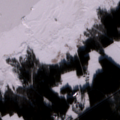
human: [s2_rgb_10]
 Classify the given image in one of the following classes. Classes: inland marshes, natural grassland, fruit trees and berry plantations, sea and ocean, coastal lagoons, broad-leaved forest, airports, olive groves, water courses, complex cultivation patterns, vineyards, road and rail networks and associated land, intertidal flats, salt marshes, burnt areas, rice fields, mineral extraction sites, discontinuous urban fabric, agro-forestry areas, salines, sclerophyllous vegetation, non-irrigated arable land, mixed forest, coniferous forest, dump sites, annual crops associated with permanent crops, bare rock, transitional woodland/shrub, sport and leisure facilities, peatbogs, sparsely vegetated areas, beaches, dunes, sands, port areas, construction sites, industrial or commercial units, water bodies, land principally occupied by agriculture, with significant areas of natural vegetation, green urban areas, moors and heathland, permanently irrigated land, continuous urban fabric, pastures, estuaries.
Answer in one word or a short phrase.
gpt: land principally occupied by agriculture, with significant areas of natural vegetation, coniferous forest, mixed forest, sea and ocean